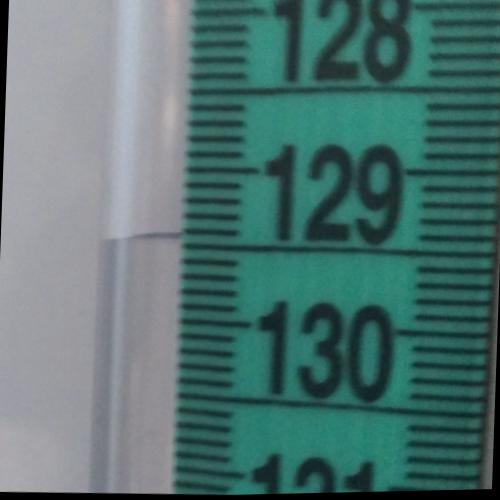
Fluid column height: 129.4 cm